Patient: sex M, age 44
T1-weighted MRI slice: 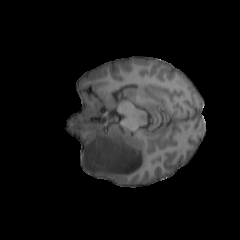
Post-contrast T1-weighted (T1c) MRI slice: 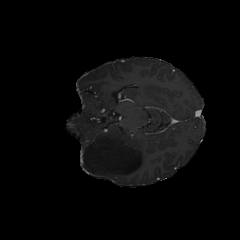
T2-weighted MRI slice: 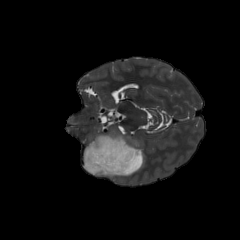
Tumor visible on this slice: yes
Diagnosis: Astrocytoma, IDH-mutant
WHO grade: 3